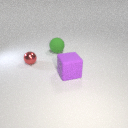
small red metal sphere behind large purple rubber cube